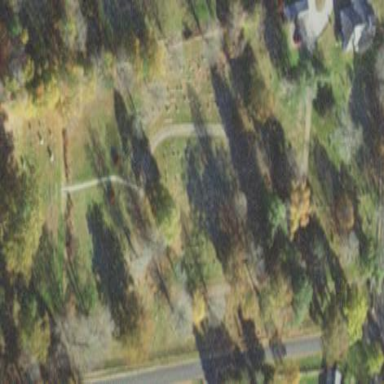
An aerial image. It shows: Cemetery area categorized as cemetery.